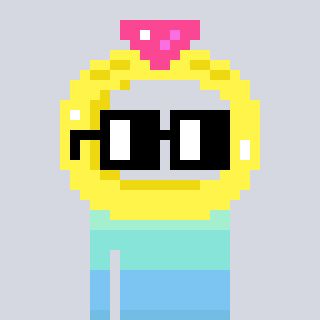
a pixel art character with square black glasses, a ring-shaped head and a teal-colored body on a cool background